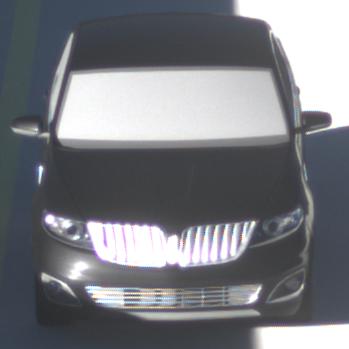
Make: Lincoln
Model: MKS
Detailed model: -
Model produced from: 2008
Model produced until: 2011
Doors: 4
Color: black
Road condition: dry road
Daytime: morning or afternoon
Contrast: high contrast